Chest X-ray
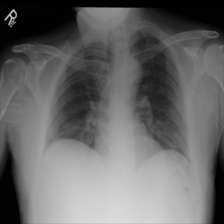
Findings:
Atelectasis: negative
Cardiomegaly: negative
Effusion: negative
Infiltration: negative
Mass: negative
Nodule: negative
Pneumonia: negative
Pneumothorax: negative
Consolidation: negative
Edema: negative
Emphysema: negative
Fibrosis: negative
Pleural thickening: negative
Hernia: negative